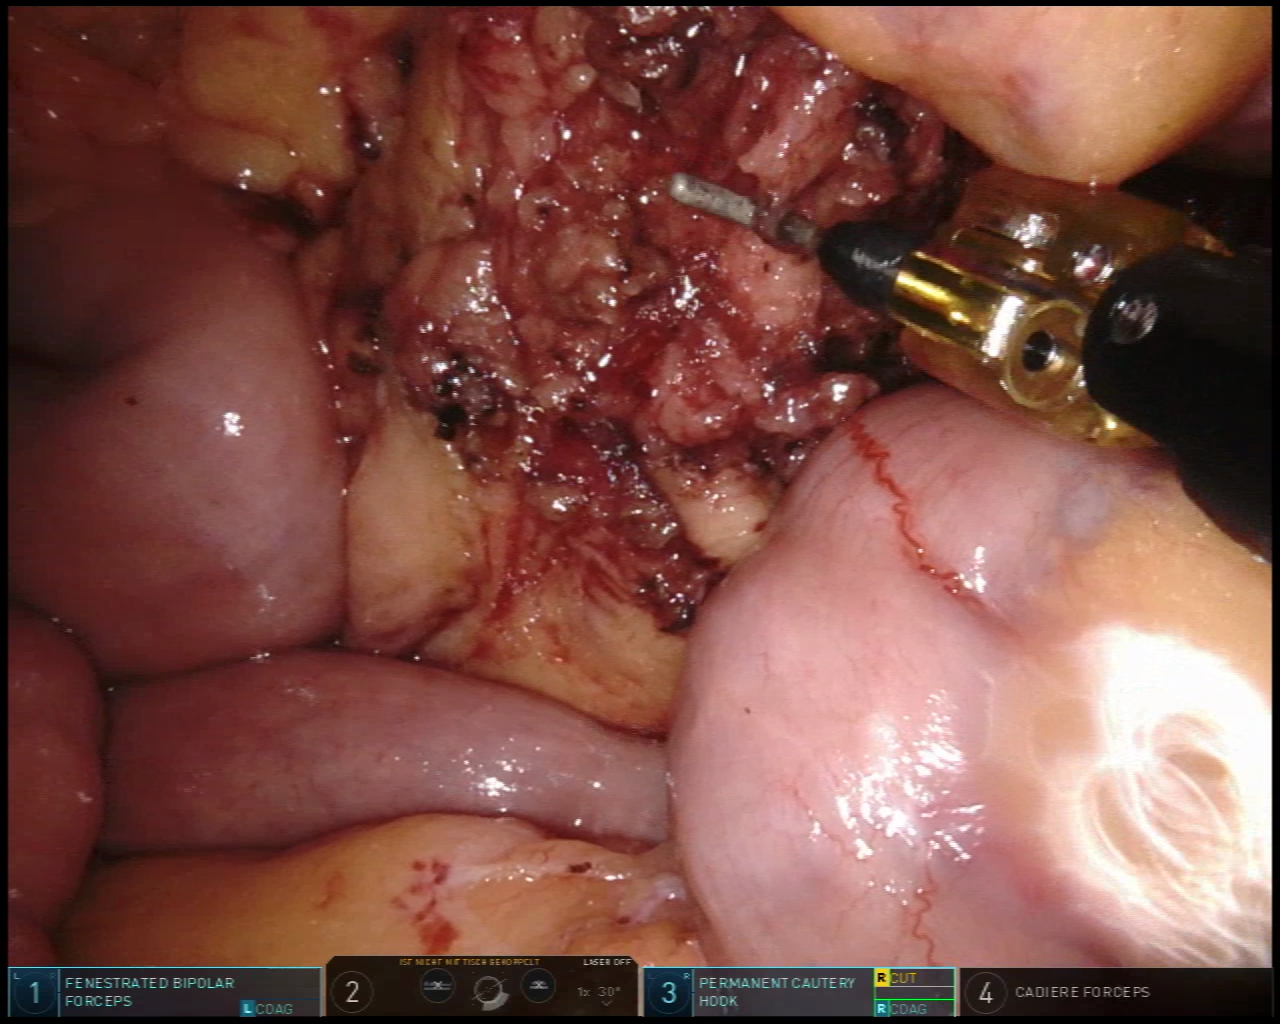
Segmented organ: inferior_mesenteric_artery
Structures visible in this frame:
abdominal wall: no
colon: no
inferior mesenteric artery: yes
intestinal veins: no
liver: no
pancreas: no
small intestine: yes
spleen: no
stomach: no
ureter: no
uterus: no
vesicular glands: no